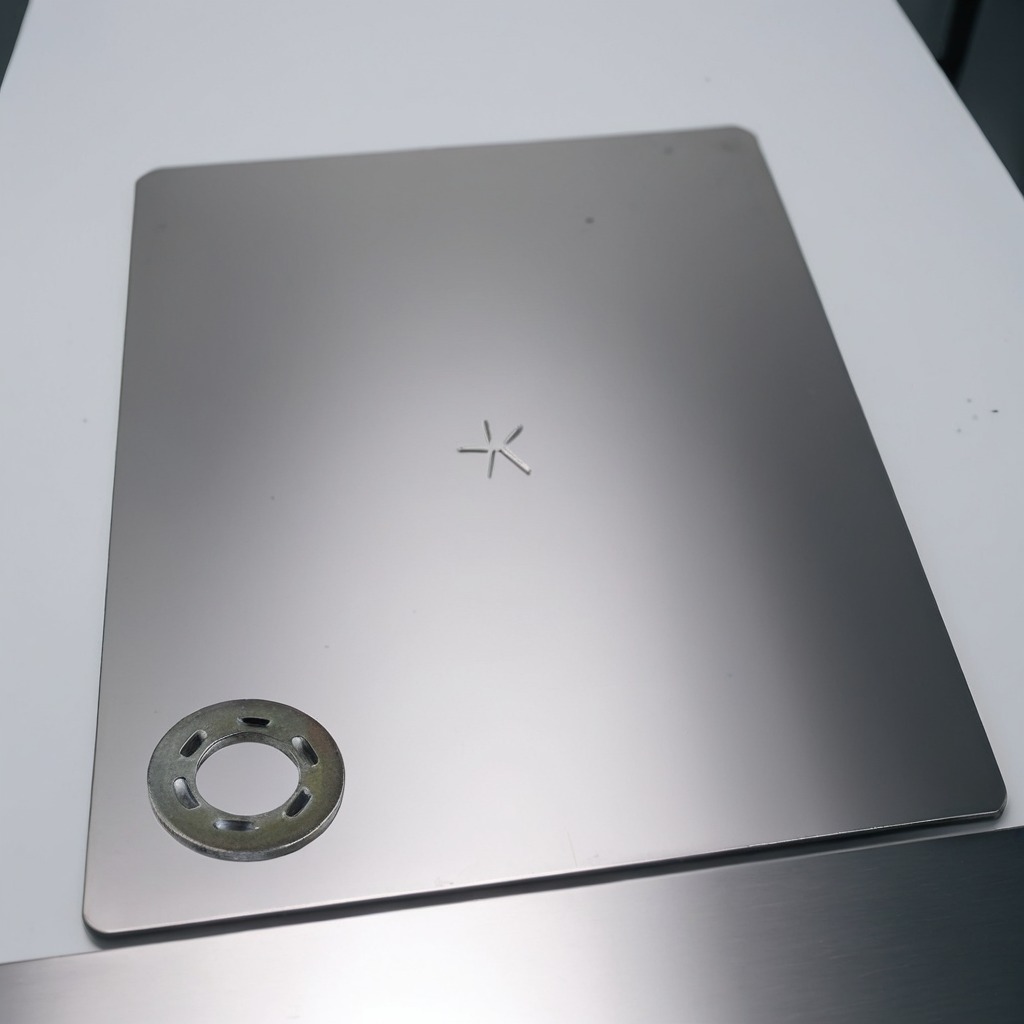
A flat metal washer lies on the stainless steel table in a high-end prototyping lab.